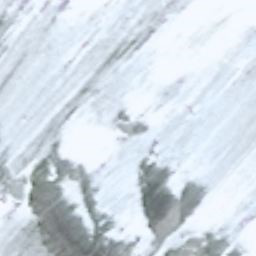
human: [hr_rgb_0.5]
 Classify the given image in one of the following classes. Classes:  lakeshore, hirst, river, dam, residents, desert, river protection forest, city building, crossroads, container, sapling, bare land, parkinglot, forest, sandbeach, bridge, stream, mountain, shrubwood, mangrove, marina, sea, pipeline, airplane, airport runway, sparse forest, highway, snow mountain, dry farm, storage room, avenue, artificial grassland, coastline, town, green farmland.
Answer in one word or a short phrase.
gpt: snow mountain